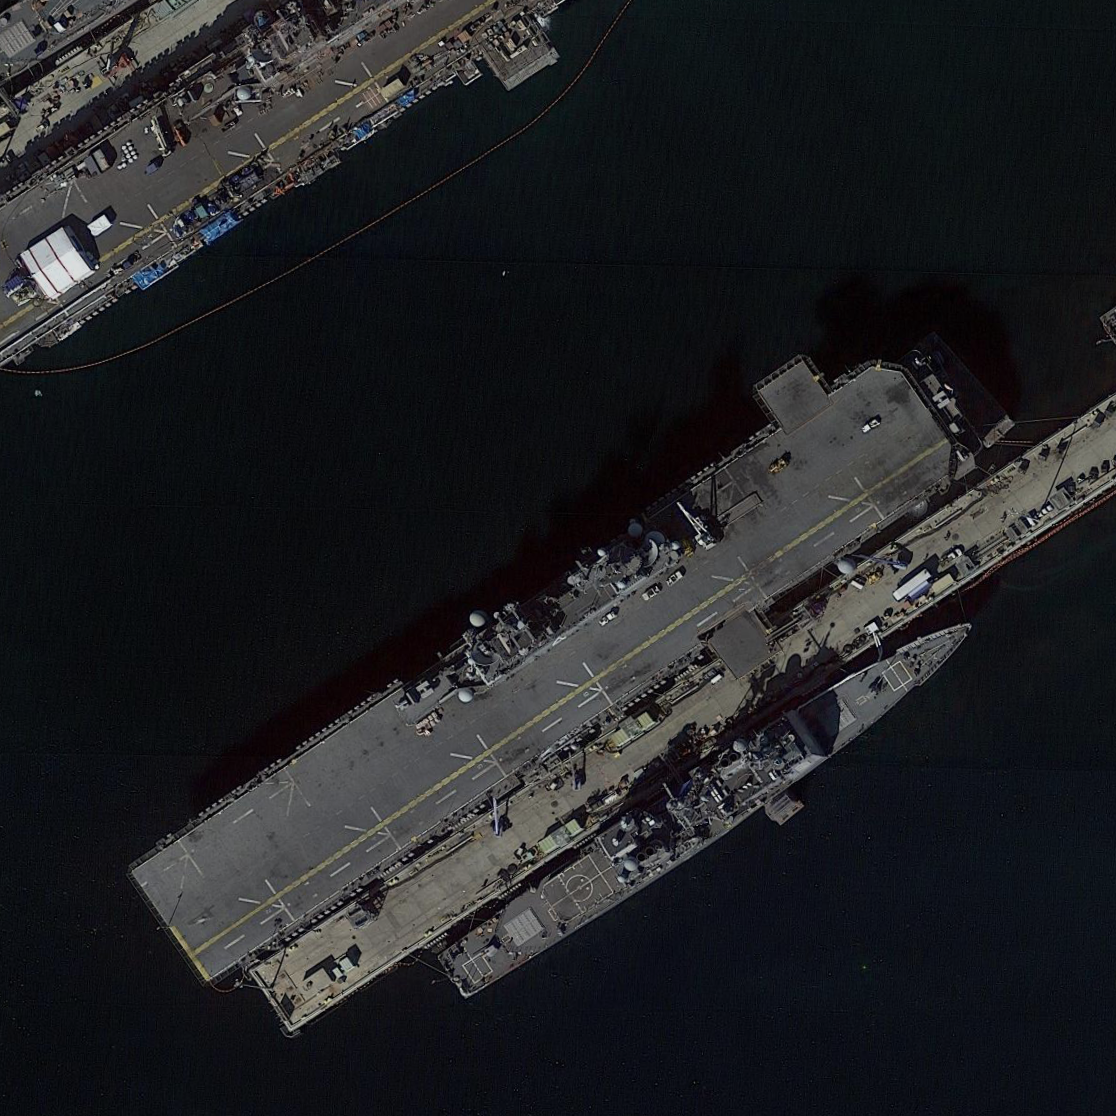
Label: assault